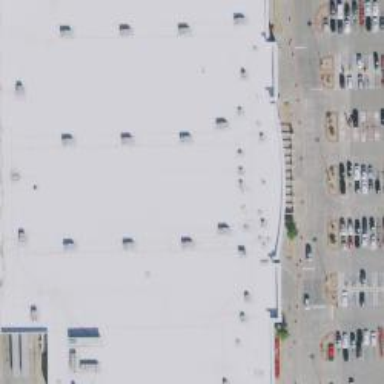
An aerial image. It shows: Supermarket.